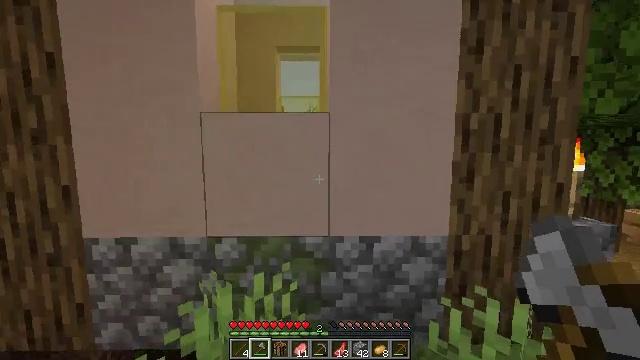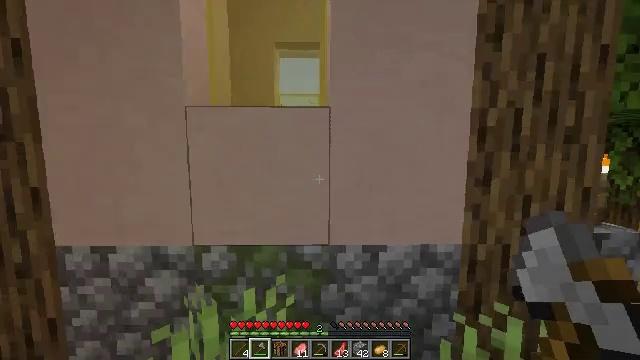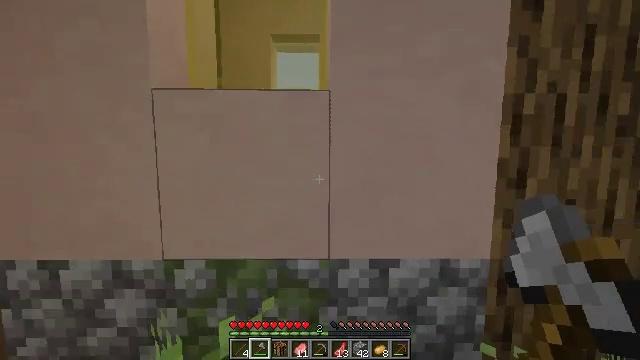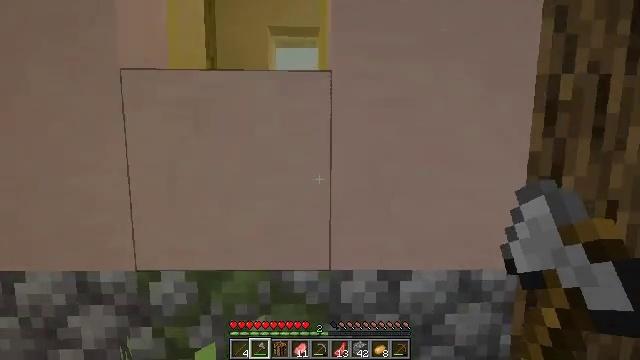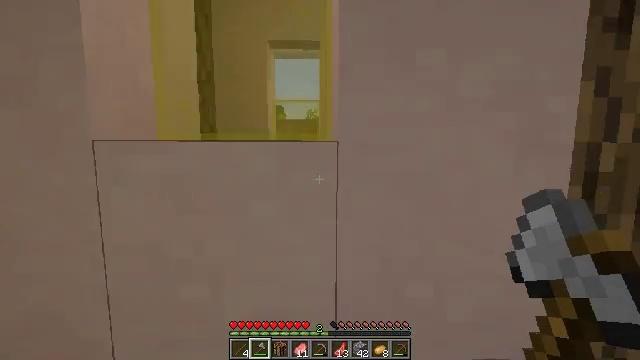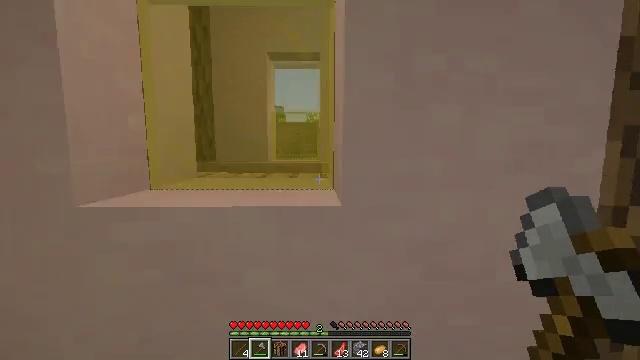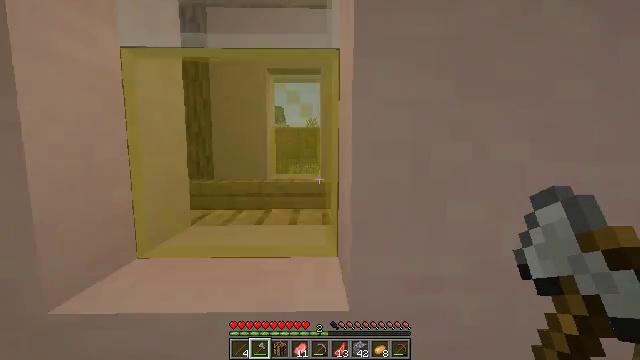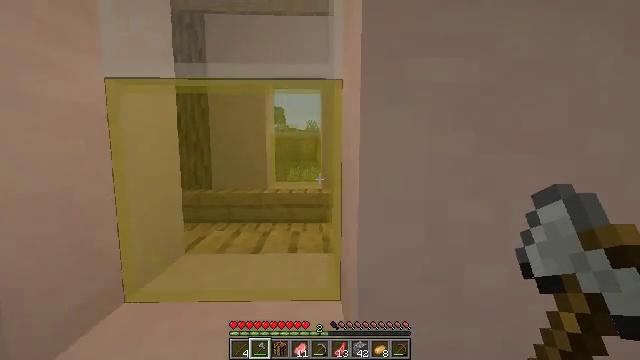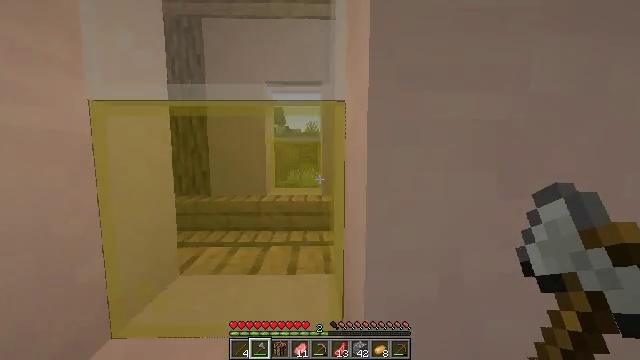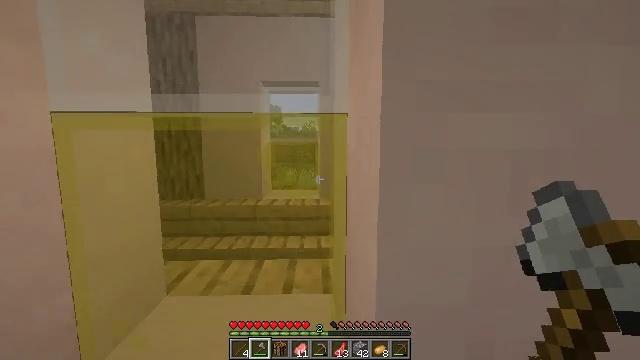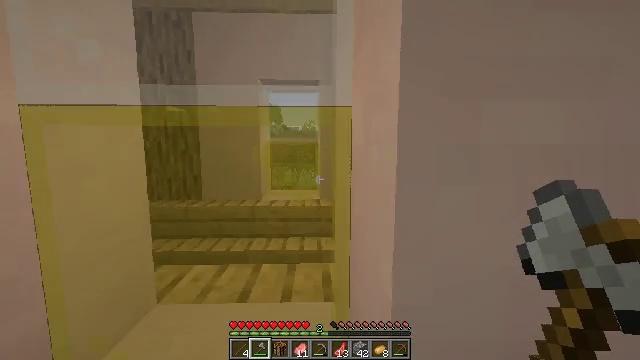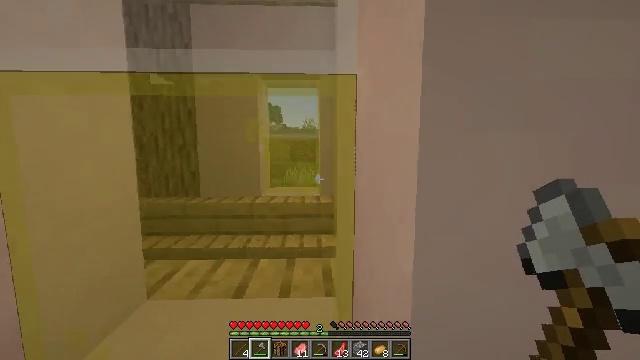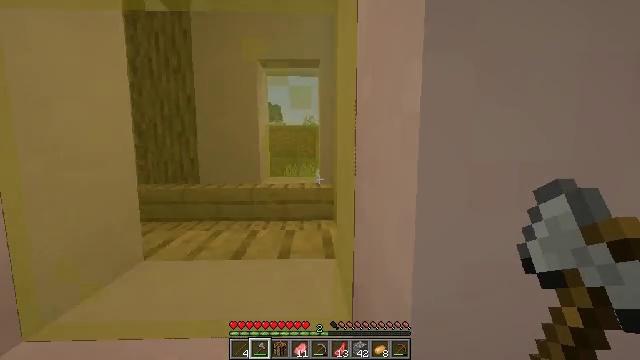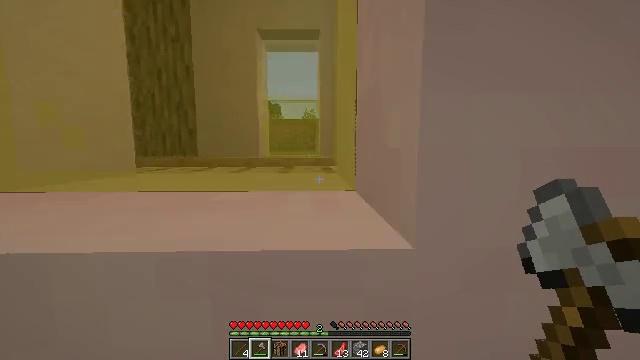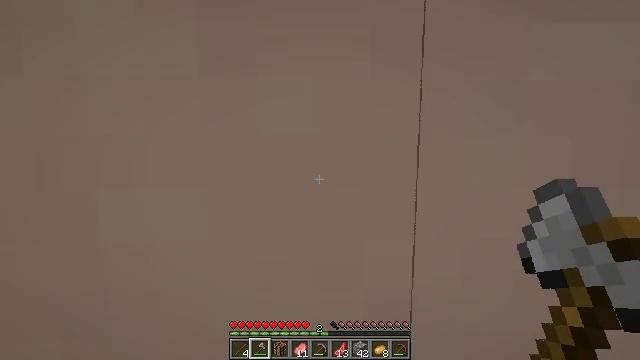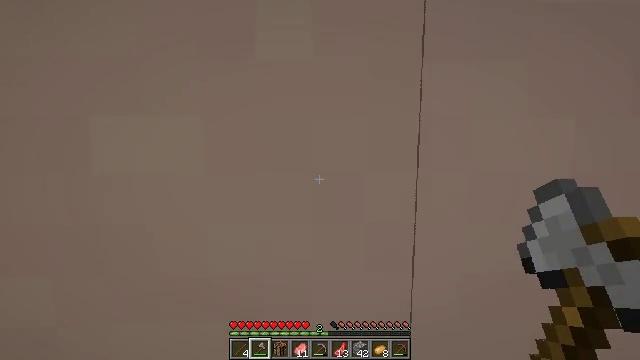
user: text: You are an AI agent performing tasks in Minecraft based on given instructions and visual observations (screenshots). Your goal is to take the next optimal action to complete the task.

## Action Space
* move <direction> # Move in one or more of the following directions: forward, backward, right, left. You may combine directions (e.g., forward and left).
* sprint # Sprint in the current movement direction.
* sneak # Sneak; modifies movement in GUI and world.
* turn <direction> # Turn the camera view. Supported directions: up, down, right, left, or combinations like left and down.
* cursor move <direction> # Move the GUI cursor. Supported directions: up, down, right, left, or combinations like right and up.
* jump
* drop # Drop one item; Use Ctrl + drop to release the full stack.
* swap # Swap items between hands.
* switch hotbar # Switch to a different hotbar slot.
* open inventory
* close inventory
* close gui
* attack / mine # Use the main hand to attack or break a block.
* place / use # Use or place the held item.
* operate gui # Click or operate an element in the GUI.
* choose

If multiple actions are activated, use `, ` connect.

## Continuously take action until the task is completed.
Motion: motion action
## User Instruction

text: Break the white terracotta block.
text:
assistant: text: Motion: move forward
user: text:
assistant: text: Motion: move forward
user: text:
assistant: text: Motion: move forward
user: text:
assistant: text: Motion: move forward, jump
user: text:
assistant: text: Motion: move forward, jump
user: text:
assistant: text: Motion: move forward, jump
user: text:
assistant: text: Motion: jump
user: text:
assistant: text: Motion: jump
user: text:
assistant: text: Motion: no_op
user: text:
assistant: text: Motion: no_op
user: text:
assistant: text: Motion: no_op
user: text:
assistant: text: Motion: no_op
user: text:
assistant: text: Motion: no_op
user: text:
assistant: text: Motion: no_op
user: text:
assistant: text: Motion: no_op
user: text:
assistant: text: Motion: no_op
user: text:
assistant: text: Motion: no_op
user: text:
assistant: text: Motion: no_op
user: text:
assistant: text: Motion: no_op
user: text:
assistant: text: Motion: move back, turn up
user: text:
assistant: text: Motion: move back, turn up
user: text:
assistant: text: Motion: move back and move right, turn up
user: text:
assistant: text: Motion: move back and move right
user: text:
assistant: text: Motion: move back and move right
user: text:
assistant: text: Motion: move back and move right
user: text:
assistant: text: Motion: move back and move right
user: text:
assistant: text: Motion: no_op
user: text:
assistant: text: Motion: no_op
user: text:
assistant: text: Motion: no_op
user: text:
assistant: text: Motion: no_op